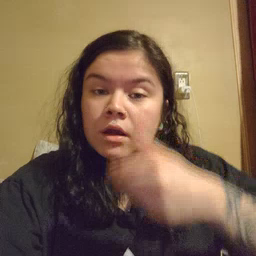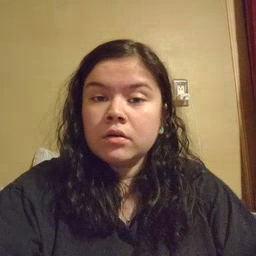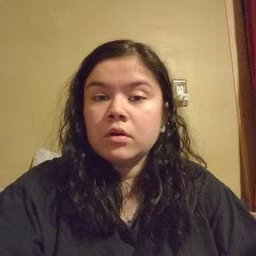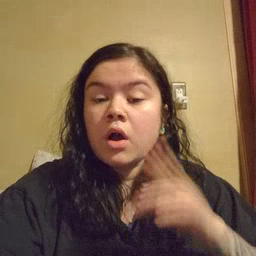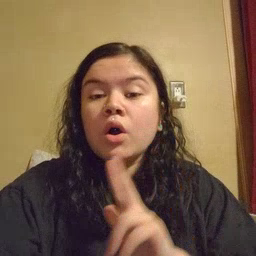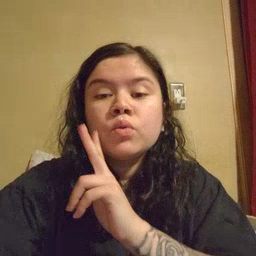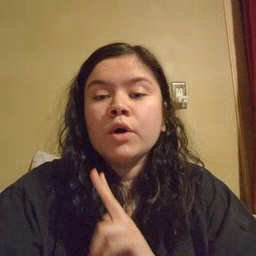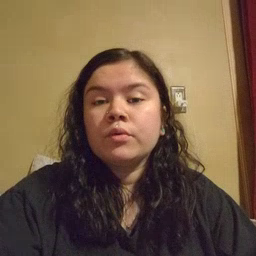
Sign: underwear